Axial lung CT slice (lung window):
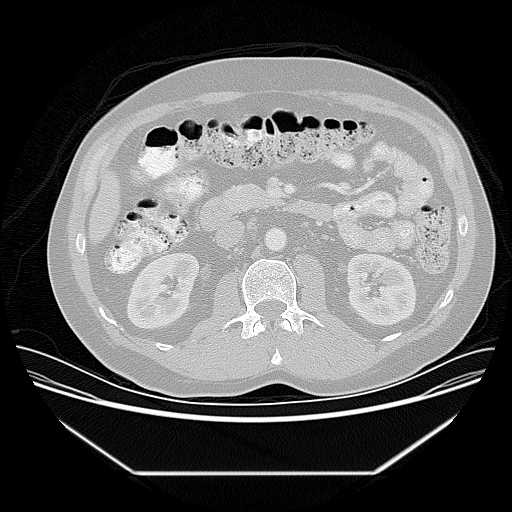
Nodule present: no